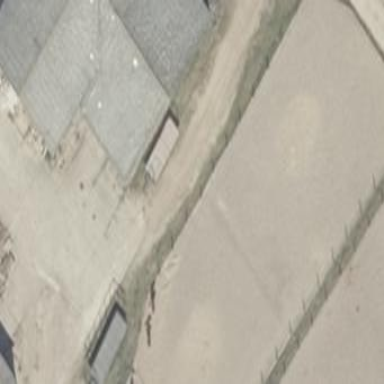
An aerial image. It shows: Meadow with fenced equestrian pitch.